Question: What is the result of this measurement?
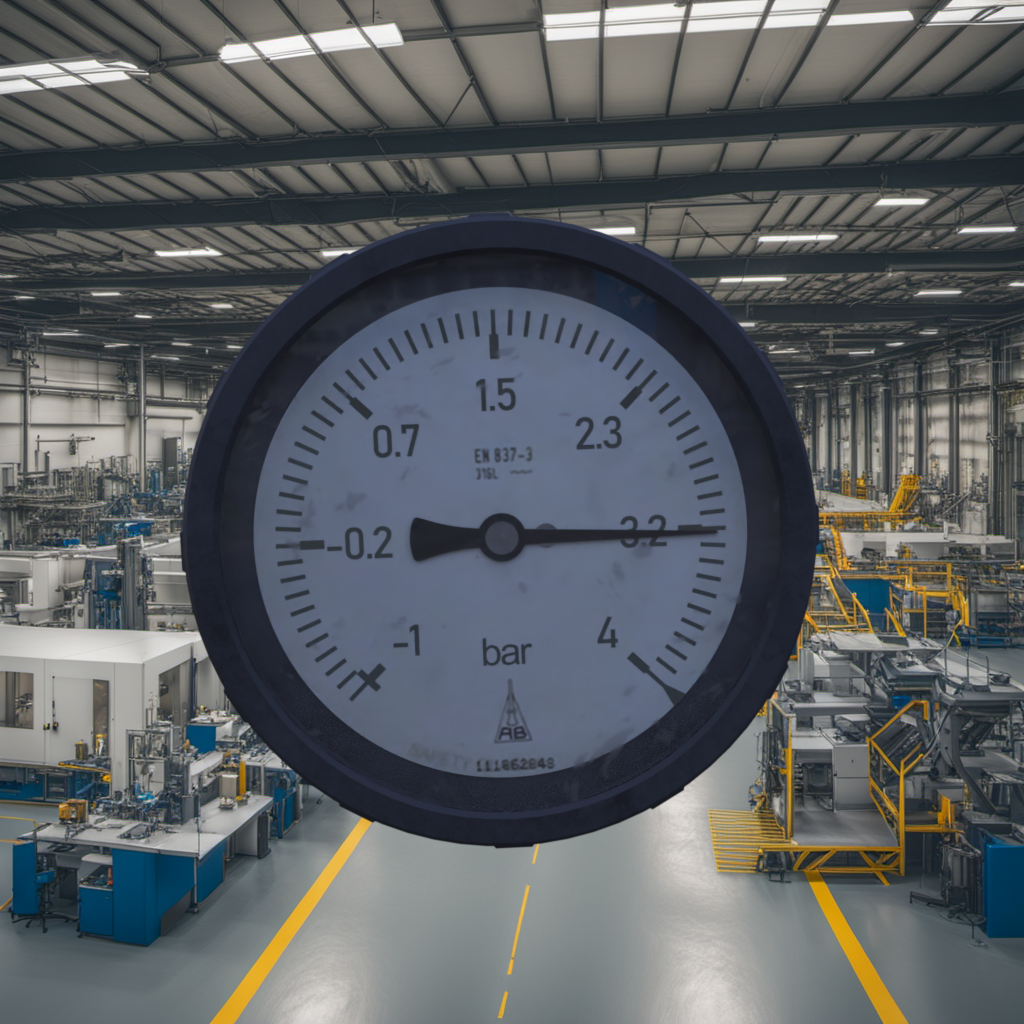
Answer: The result is 3.23
Question: What is the reading range of the measurement in the image?
Answer: The range is from -1 to 4
Question: What is the minimum and maximum reading range of the measurement in the image?
Answer: The minimum value is -1 and the maximum value is 4